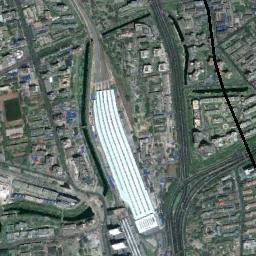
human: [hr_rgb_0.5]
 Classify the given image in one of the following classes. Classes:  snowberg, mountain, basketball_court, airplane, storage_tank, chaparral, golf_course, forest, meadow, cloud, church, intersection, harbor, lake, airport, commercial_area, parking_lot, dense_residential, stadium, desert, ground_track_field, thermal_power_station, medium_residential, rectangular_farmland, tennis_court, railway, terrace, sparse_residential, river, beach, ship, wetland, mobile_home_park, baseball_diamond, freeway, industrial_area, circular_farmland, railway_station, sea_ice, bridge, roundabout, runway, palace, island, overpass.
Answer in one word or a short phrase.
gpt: railway_station